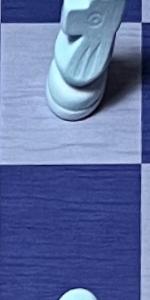
Label: Empty